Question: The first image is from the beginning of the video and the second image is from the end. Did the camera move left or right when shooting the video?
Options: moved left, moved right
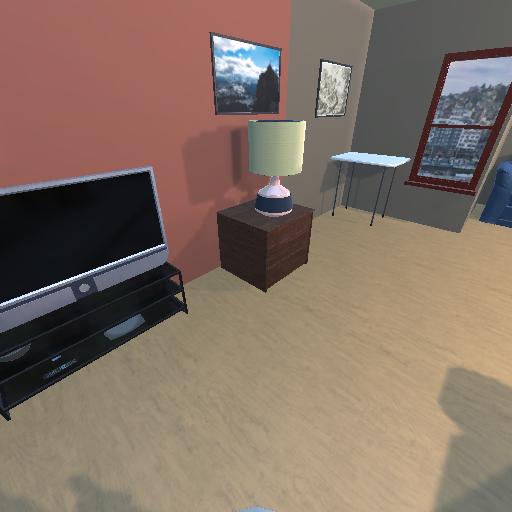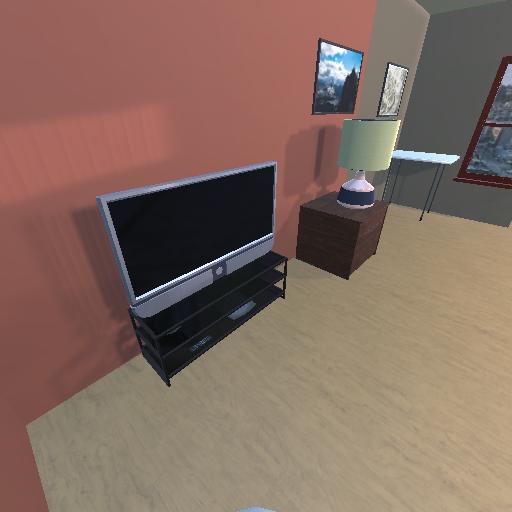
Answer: moved left